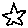
Label: star